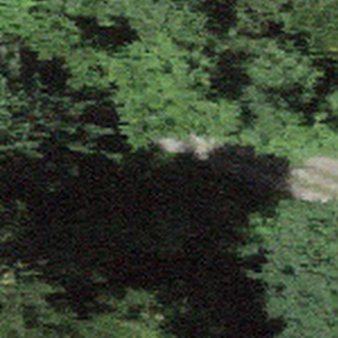
Label: other